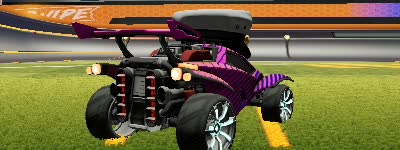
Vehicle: octane